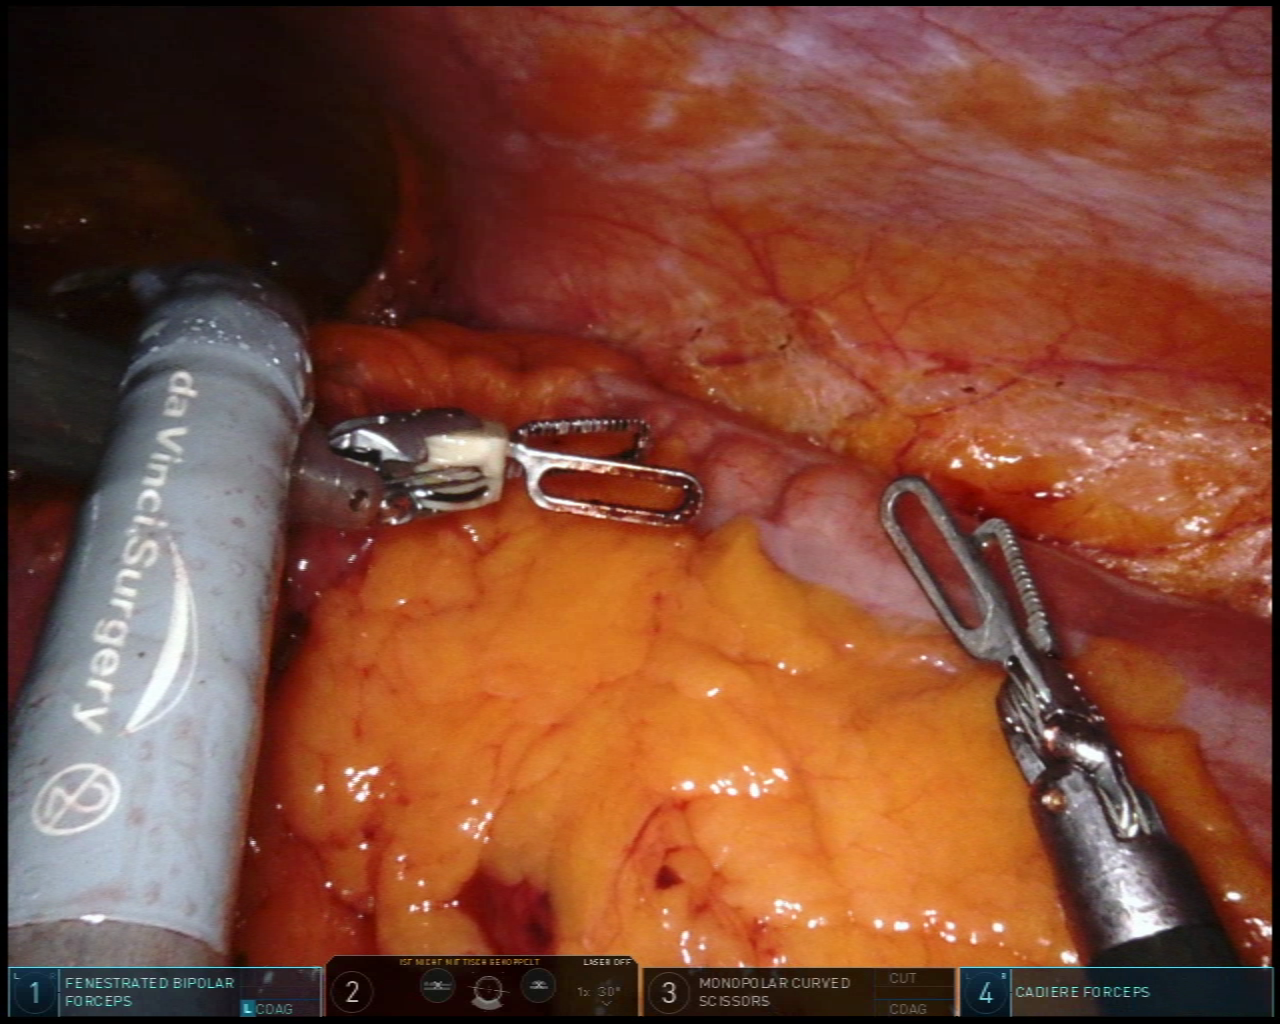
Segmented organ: colon
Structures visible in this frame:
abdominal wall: yes
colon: yes
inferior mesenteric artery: no
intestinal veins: no
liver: no
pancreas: no
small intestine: no
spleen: no
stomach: no
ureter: no
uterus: no
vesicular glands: no